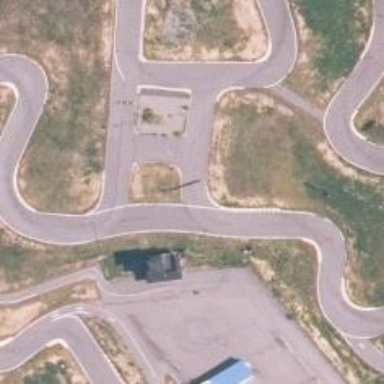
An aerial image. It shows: Asphalt raceway designated for karting.